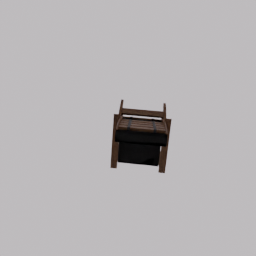
Label: furniture